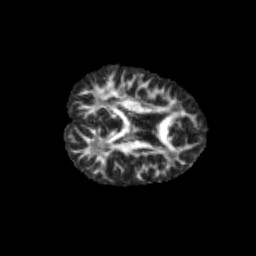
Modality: FA
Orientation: axial
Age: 12
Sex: male
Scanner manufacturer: siemens
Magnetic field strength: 3 T
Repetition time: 3.8 s
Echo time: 0.07 s